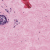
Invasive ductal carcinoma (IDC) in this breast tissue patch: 0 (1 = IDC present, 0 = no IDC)